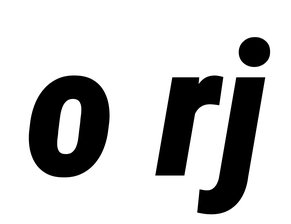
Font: Roboto-Italic_Condensed_Black_Italic